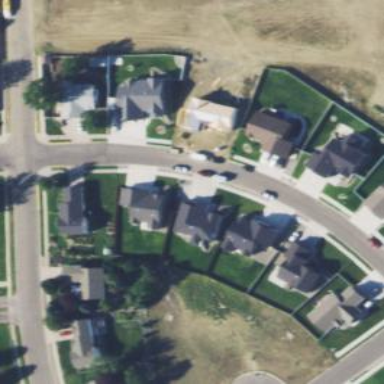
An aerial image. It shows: Residential road with separate sidewalk.